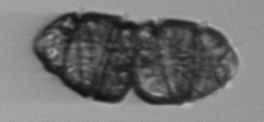
Label: Margalefidinium